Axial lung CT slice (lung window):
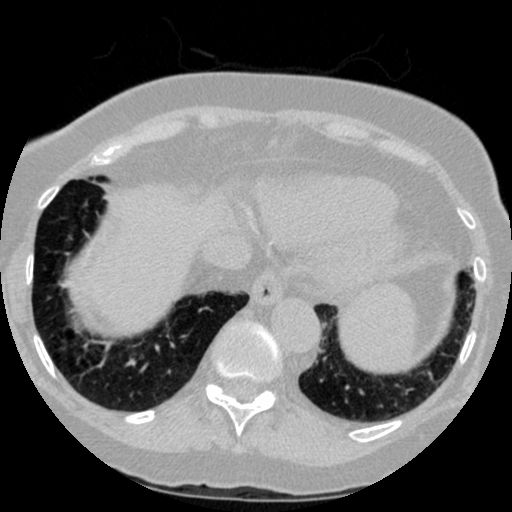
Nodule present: no